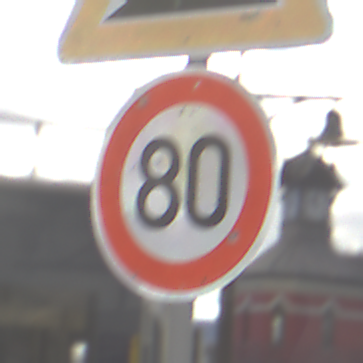
Verkehrszeichen: Geschwindigkeit80
Zusatzzeichen oben: Steigung10
Umgebung: Outdoor, Urban
Tageszeit: MorningAfternoon
Wetter: PartlyCloudy
Licht: Natural
Jahreszeit: NotSpecified
Kontrast: HighContrast